Aerial crown-view tile of a tropical tree (Barro Colorado Island, Panama), acquired 20250217:
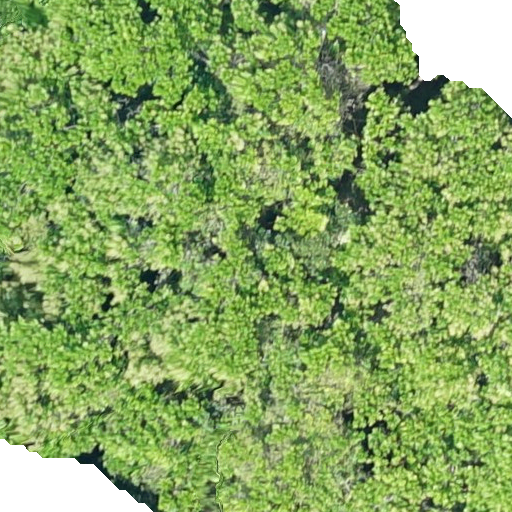
Species: Anacardium excelsum
GBIF accepted scientific name: Anacardium excelsum
Crown area: 523.988 m²